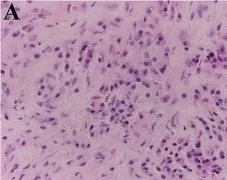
Histologic features of the mass lesion. (a) High power view showing storiform fibrosis with diffuse and intense inflammatory cell infiltration, mainly plasma cells and histiocytes.
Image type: pathology (fish)